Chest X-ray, PA view. Patient: 45 years old, sex M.
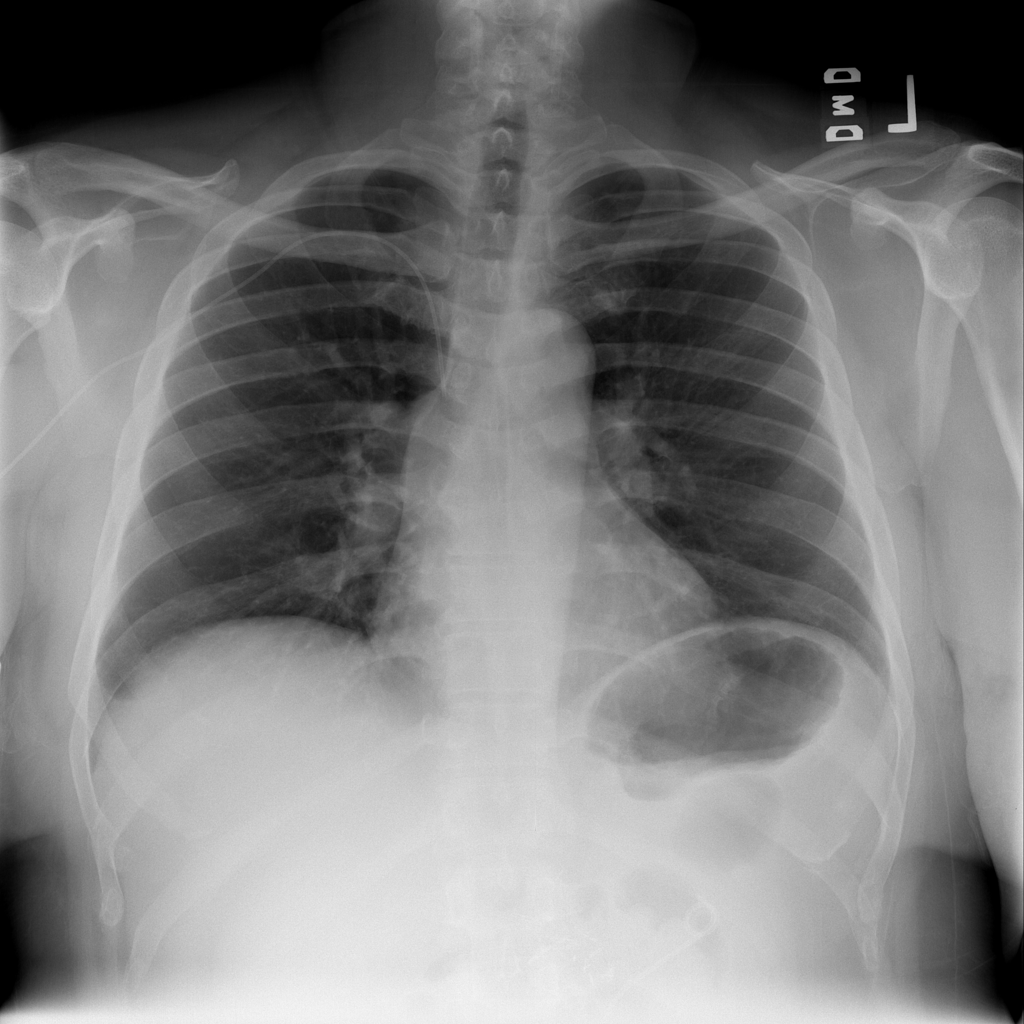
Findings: No Finding